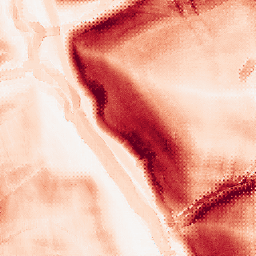
Category: morphological
Decomposition family: morphological_square
Decomposition parameters: operation: gradient
size: 10
Upsampling method: regularized
Upsampling parameters: scale: 2
lambda_reg: 0.1
Upsampling scale: 2